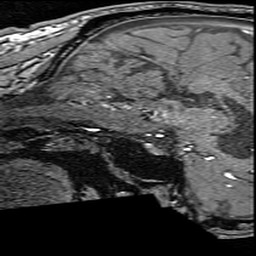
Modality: angio
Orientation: sagittal
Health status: ill
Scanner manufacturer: siemens
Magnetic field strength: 3 T
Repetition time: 0.023 s
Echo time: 0.00418 s